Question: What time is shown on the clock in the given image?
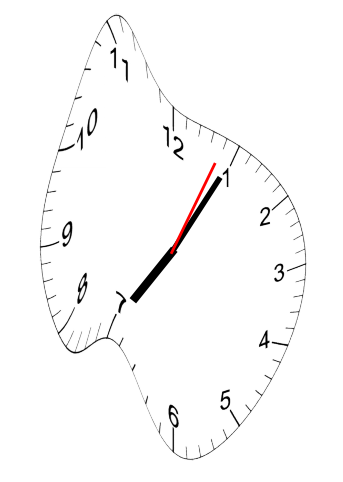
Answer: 07:05:04